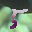
Label: 5